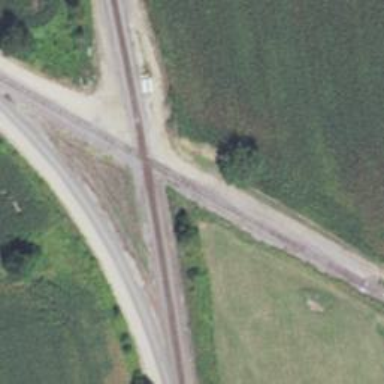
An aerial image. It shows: Railway crossing.